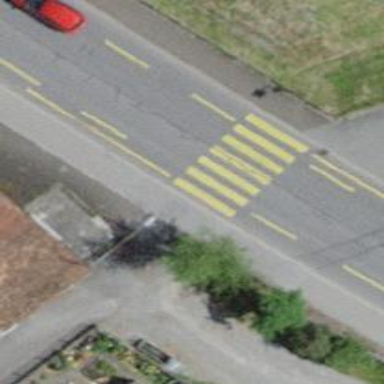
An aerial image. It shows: Marked road crossing with visible crossing markings.